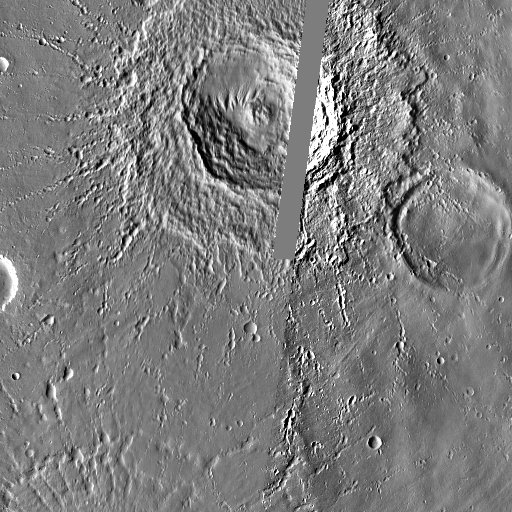
Crater classes present: Background, Other, Buried, Secondary